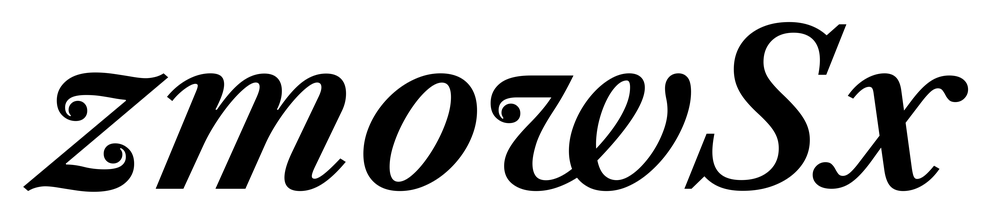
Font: LibreCaslonText-Italic_SemiBold_Italic